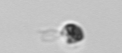
Label: nanoplankton_mix